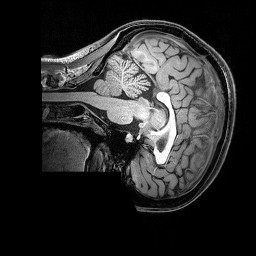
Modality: T1w
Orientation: sagittal
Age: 33
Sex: female
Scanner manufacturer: siemens
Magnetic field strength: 3 T
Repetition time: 2.5 s
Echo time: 0.00369 s